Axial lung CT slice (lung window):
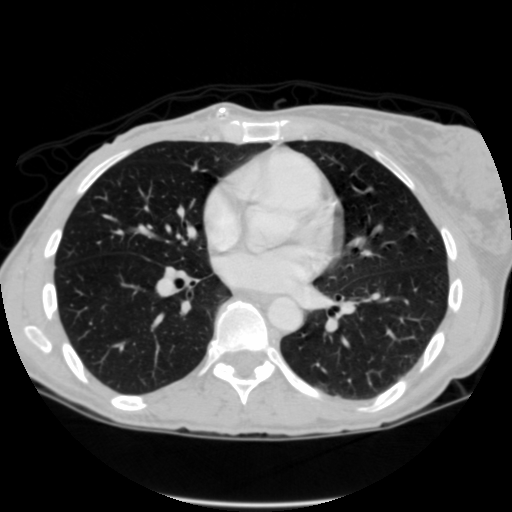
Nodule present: no